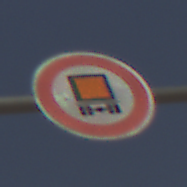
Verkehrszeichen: VerbotKennzeichnungspflichtigeKraftfahrzeugeGefaehrlicheGueter
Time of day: MorningAfternoon
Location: Outdoor (Suburban)
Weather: Clear
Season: NotSpecified
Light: Natural